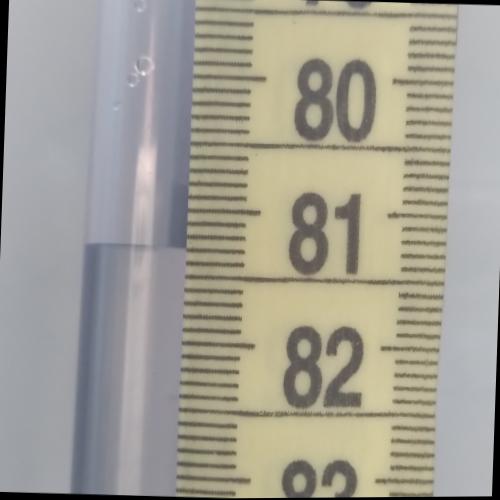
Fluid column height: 81.3 cm